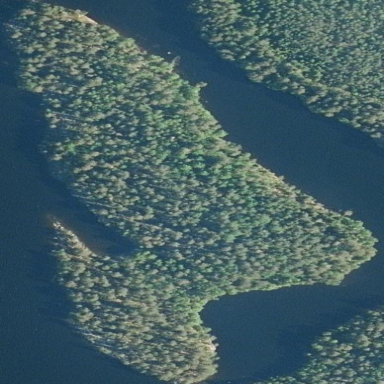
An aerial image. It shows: Image showing island.